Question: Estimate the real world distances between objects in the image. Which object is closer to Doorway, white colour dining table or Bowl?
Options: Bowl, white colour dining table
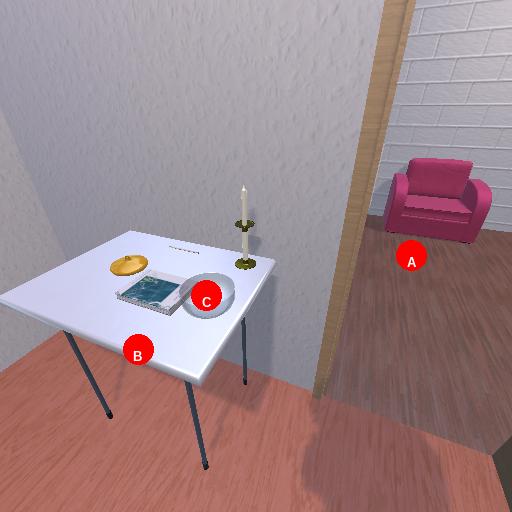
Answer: Bowl